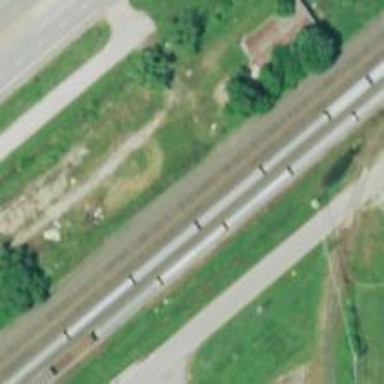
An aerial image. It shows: Disused railway spur line.